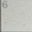
Piece: xx